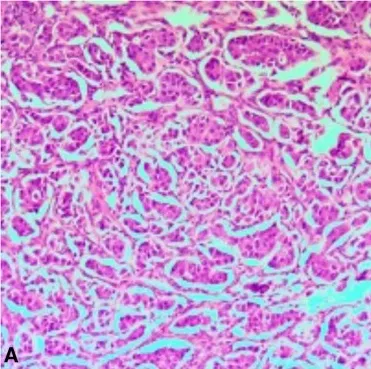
Pathology of the right adnexa showed metastatic adenocarcinoma, mainly solid adenocarcinoma, a few micropapillary carcinoma, pulmonary origin.
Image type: pathology (h&e)